Question: I am trying to create an email client but I am unable to connect to pop3 server. I used following links to send email:
<URL>
<URL>
<URL>
I send emails from both emulator and real device.Now, I am trying to connect to pop3 server to read messages with following properties:
'''
props.setProperty("mail.transport.protocol", "pop3");
props.setProperty("mail.host", server);
props.put("mail.pop3.auth", "true"); // smtp authentication - default on
props.put("mail.pop3.port", "110");
props.put("mail.pop3.socketFactory.port", "110");
props.put("mail.pop3.socketFactory.class",
"javax.net.ssl.SSLSocketFactory");
props.put("mail.pop3.socketFactory.fallback", "false");
props.setProperty("mail.pop3.quitwait", "false");
props.put("mail.debug", "true"); // debug mode on or off - default off
session = Session.getDefaultInstance(props, this);
'''
But application fails to connect to the server. I am attaching logCat which shows that it fails to load javamail.providers then it loads default providers. Then it fails to load javamail.address, tries to connect to pop3.gmail.com but fails to connect.
I'm new to android, can any one guide me?

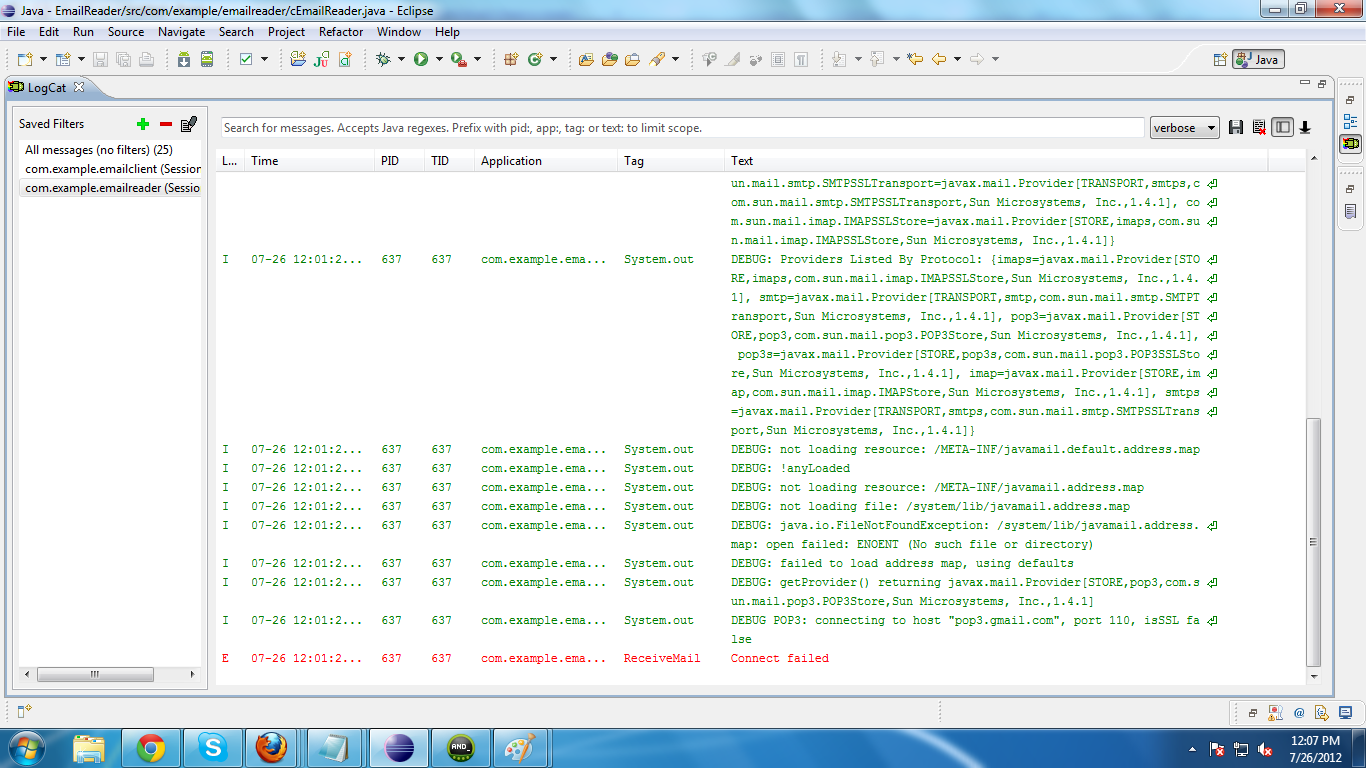
Answer: Problem is solved, my properties were incorrect. Got help from following link
<URL>